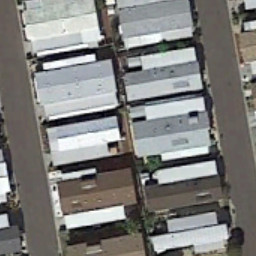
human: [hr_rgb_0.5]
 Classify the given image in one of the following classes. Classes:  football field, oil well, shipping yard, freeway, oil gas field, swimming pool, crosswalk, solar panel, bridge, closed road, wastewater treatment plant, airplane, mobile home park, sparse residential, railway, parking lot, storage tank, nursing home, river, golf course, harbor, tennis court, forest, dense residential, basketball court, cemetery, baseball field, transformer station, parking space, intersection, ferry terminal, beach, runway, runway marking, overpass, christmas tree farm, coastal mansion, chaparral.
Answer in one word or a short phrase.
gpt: mobile home park